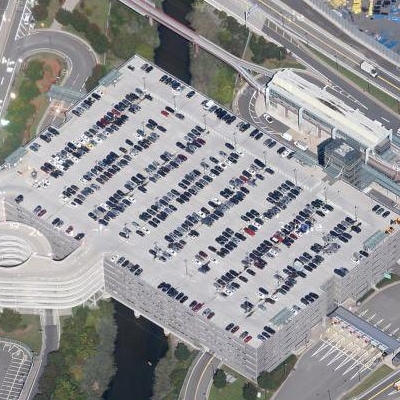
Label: Parking